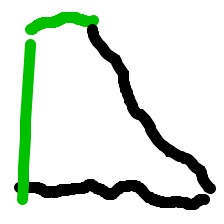
Shape: trapezoid